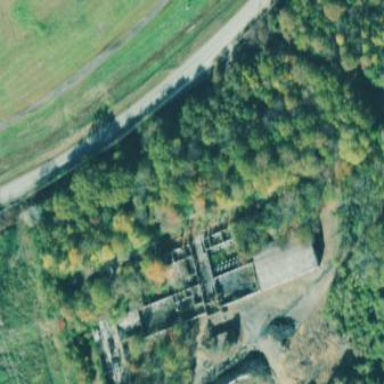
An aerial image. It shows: Historic building in ruins.